Question: I'm trying to get a table of all ebs volume ID's, the instance ID's their attached to and the size/type of the volume via the AWS CLI.
While the ID's are working fine, I'm not getting any output for the size/type.
I tried the following command:
'''
aws ec2 describe-volumes --output table --query 'Volumes[*].Attachments[0].{VolumeID:VolumeId,InstanceID:InstanceId,size:Size,type:VolumeType}'
'''
And I got this output:

Thanks for helping! :)
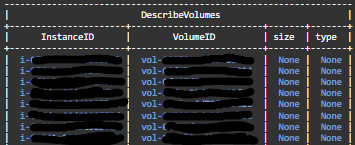
Answer: '''
aws ec2 describe-volumes --query 'Volumes[*].{VolumeID:Attachments[0].VolumeId,InstanceID:Attachments[0].InstanceId,size:Size,type:VolumeType}'
'''